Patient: sex F, age 71
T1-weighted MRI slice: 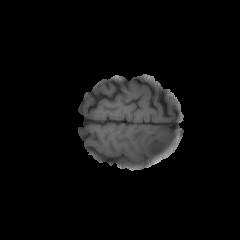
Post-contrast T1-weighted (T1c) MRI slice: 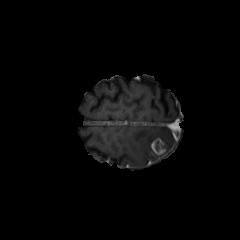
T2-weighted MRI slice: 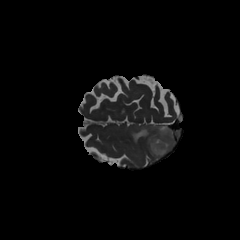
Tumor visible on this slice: yes
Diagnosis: Glioblastoma, IDH-wildtype
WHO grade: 4